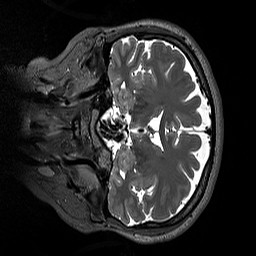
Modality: T2w
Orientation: coronal
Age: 39
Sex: female
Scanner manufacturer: siemens
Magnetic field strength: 3 T
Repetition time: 3.2 s
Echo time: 0.412 s